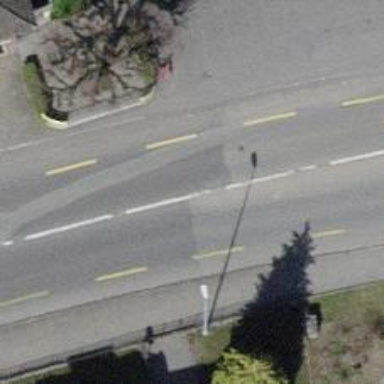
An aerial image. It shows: Asphalt residential road with designated cycle lane.